Question: I have been able to make myself a pretty little histogram that looks like this:

I was able to produce the image with the following code:
'''
import numpy as np
import matplotlib.pyplot as plt
plt.figure()
plt.axis([0, 6000, 0, 45000])
data['column'][data.value == 0].hist(bins=200, label='A')
data['column2'][data.value == 1].hist(bins=200, label='B')
plt.title('A Histogram')
plt.xlabel('x-axis')
plt.ylabel('y-axis')
plt.legend()
return plt
'''
Which is all fine and good, but the bins are not equal lengths. The only way I have been able to get the bins at equal lengths is to do something like this:
'''
bins=[0,100,200,300,400,.......)
'''
Which is not pretty at all.
I have googled a bit and looked around here. The most popular answer to a similar question is <URL> which suggests a seemingly excellent answer that I can not get to work for the life of me.
Thanks for your help!
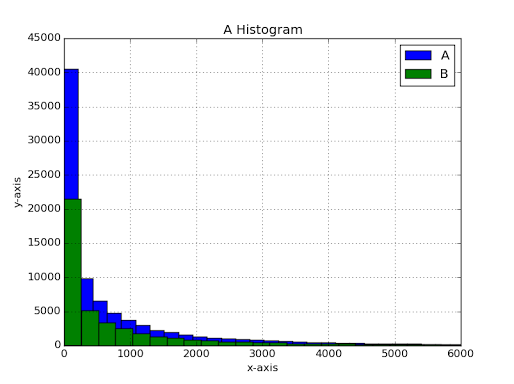
Answer: I am a bit confused with your data structure and how you are calling the function 'hist'. However, I suppose you are using matplotib, so you need to define the same binning range for the 'hist' function. It works better if you pass an array with the bin boundaries, instead of the number of bins you want.
'''
import numpy as np
import matplotlib.pyplot as plt
plt.figure()
plt.axis([0, 6000, 0, 45000])
# From your example I am assuming that the maximum value is 6000
binBoundaries = np.linspace(0,6000,201)
data['column'][data.value == 0].hist(bins=binBoundaries, label='A')
data['column2'][data.value == 1].hist(bins=binBoundaries, label='B')
plt.title('A Histogram')
plt.xlabel('x-axis')
plt.ylabel('y-axis')
plt.legend()
'''
This should work for you.
Let me know if it helps.